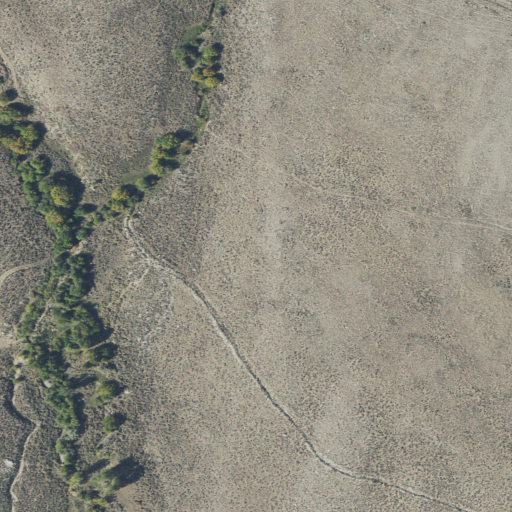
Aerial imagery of valley in Utah named Right Hand Fork Dunn Canyon containing shrub, evergreen forest, mixed forest, and grassland